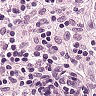
Metastatic tissue present: no